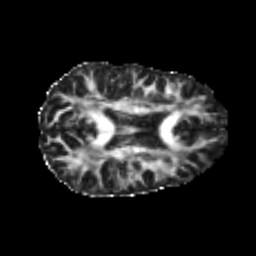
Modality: FA
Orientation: axial
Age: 21
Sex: female
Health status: healthy
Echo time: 0.074 s